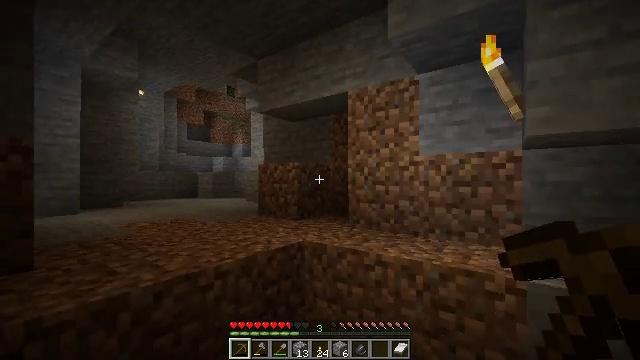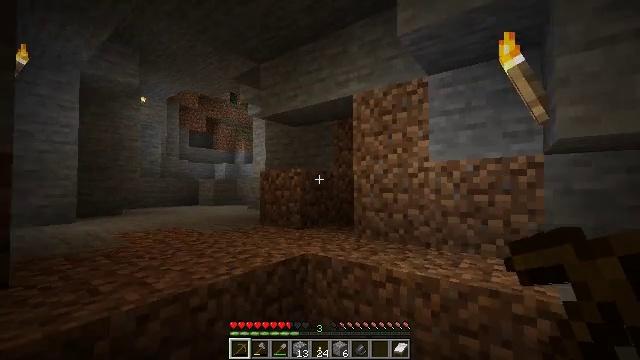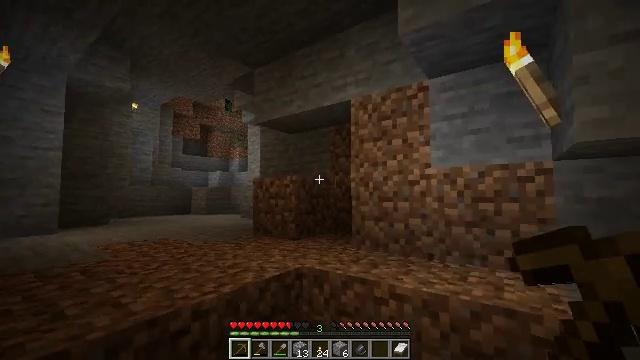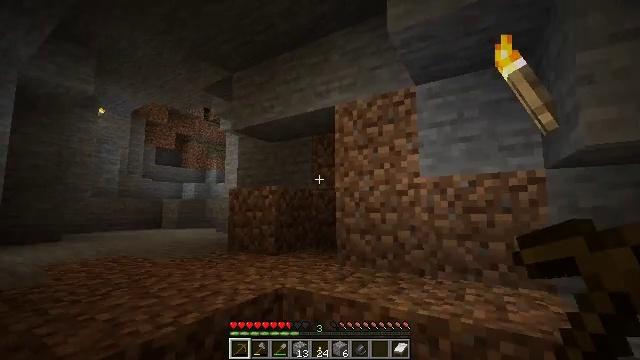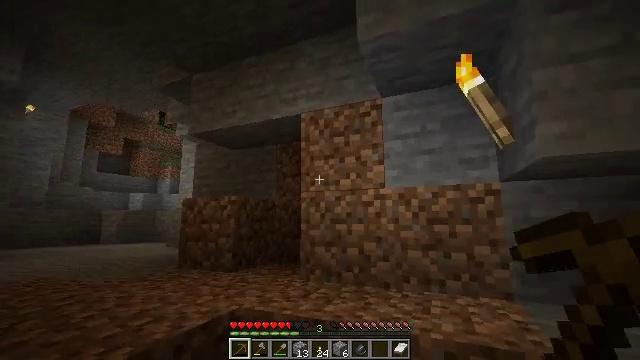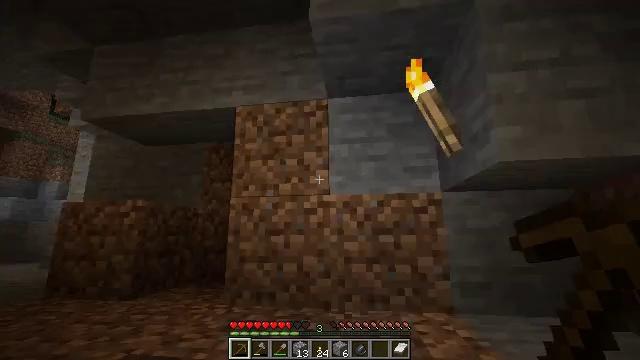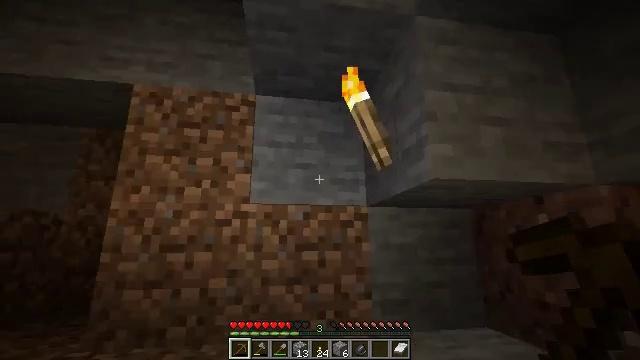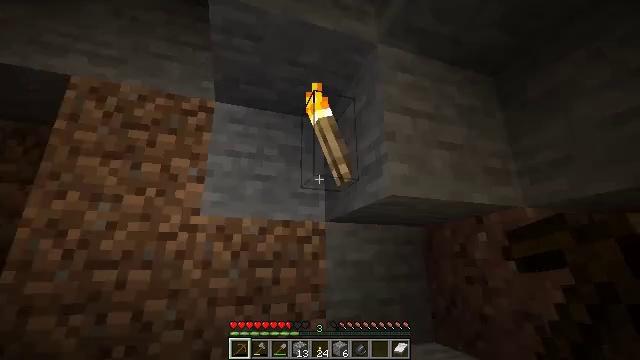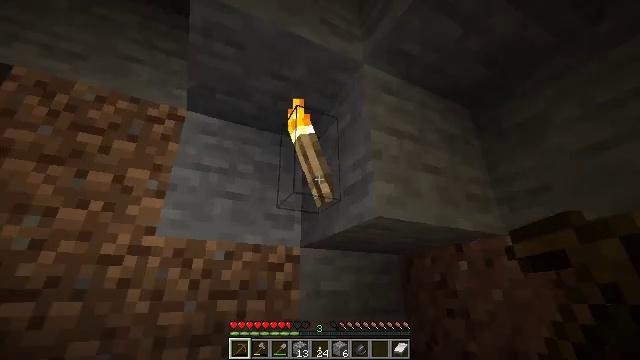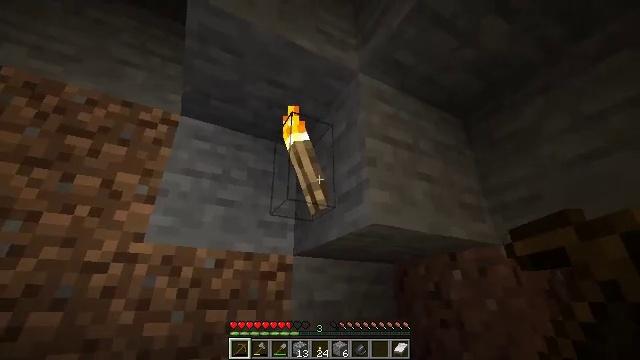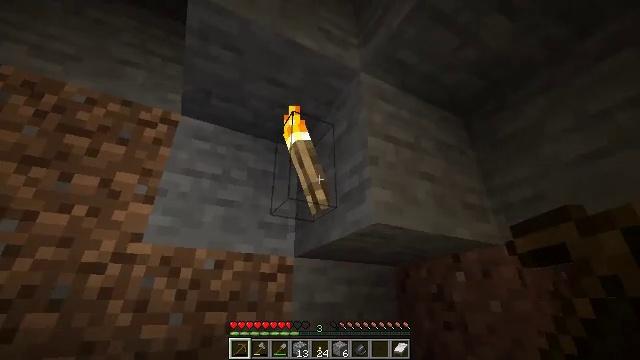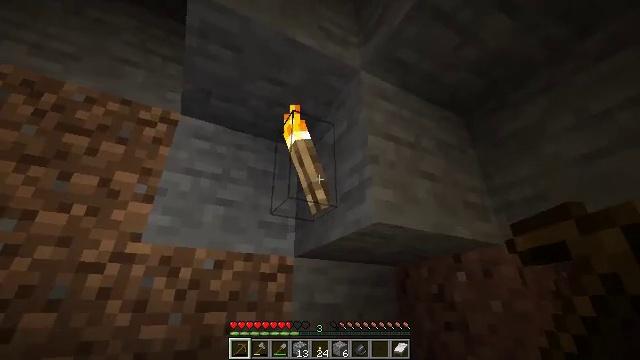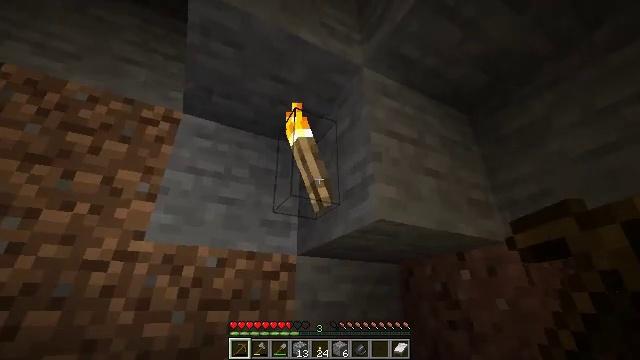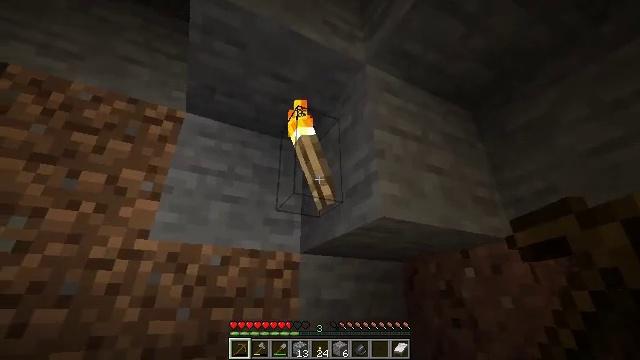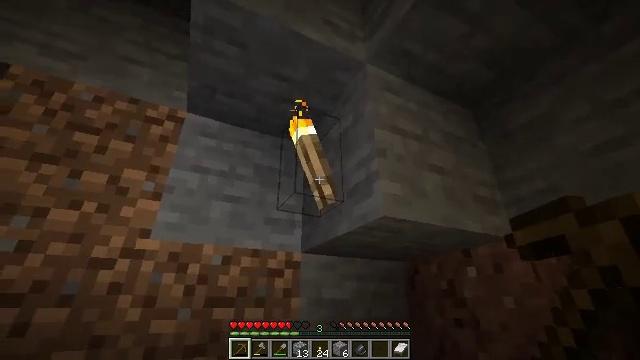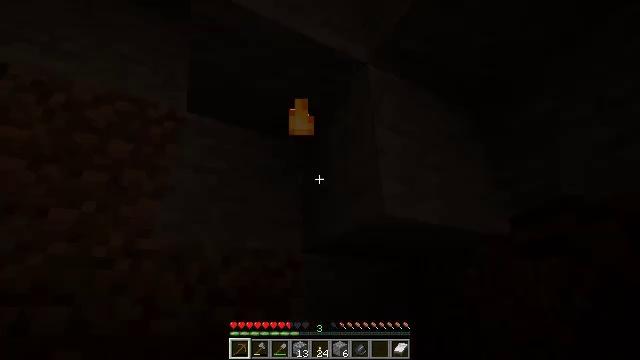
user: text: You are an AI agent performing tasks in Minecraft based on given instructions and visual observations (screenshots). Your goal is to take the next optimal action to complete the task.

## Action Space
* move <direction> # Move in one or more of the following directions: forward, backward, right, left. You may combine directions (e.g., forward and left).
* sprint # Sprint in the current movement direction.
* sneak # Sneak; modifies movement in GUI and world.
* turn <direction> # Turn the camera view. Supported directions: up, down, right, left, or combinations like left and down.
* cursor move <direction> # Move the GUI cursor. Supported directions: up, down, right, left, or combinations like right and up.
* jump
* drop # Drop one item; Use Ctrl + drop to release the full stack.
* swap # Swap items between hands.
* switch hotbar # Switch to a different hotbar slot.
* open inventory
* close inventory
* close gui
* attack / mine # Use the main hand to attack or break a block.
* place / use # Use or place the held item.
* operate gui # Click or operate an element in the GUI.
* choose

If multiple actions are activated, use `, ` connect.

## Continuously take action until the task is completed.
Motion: motion action
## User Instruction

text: Take down the wall torch for reuse.
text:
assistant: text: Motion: move forward, turn up
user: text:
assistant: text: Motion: move forward, turn right and up
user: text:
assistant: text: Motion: move forward, turn right and up
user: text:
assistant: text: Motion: move forward, turn right and up
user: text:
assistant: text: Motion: move forward, turn right and up
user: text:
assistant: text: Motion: move forward, turn right and up
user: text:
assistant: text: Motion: turn right and up
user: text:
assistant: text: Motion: turn right and up
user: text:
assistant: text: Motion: turn right and up
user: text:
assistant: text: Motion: no_op
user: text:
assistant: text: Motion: no_op
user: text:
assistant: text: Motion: no_op
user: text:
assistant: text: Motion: no_op
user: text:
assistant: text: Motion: no_op
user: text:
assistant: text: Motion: attack / mine
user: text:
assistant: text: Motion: attack / mine
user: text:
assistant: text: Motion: no_op
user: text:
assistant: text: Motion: turn left and down
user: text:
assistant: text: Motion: move forward, turn left
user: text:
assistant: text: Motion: move forward, turn left and down
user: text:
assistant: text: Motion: move forward, turn left and down
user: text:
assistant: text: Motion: move forward, turn right
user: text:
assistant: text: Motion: move forward, turn right
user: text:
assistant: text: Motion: move forward, turn right
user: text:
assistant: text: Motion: no_op
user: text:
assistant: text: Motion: no_op
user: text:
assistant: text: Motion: turn left and down
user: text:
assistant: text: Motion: turn left and down
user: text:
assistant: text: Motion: turn left and down
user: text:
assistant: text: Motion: turn left and down